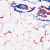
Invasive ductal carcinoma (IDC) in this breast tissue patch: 0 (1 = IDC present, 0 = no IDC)